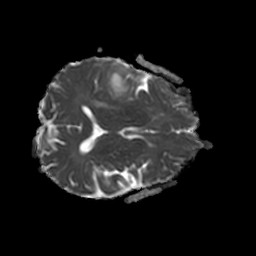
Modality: ADC
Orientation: axial
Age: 76
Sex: female
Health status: ill
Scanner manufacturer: philips
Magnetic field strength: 3 T
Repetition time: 3.8 s
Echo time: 0.09 s